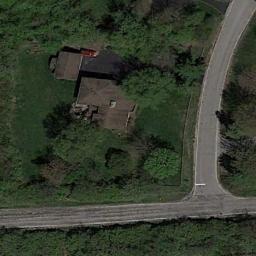
Label: residential